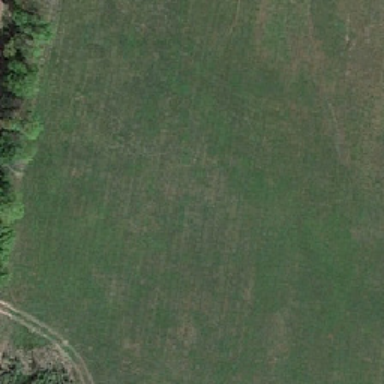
There are some trees by the side of the meadow .